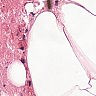
Metastatic tissue present: no